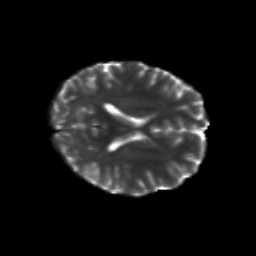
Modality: T2w
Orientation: axial
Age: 18
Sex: female
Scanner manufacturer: siemens
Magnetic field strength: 3 T
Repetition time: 8.8 s
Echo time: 0.085 s